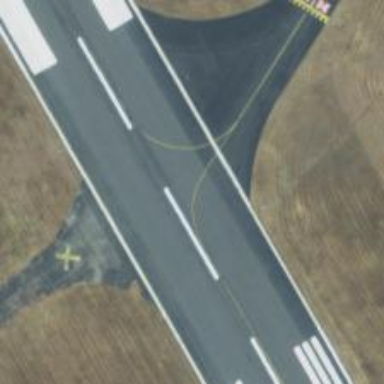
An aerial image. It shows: Image of taxiway at airport.